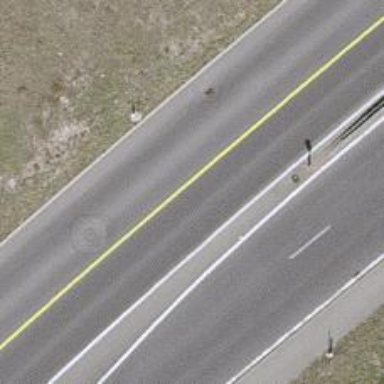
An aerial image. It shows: Primary highway with designated cycle lane.